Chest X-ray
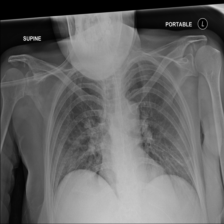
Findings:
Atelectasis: negative
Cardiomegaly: negative
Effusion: negative
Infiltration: negative
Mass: negative
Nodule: negative
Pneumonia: negative
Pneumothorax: negative
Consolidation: negative
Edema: negative
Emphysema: negative
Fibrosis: negative
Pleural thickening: negative
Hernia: negative